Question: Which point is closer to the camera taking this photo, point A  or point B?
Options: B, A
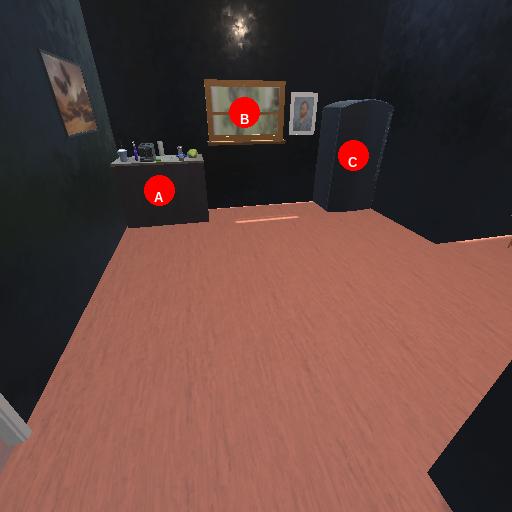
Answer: B